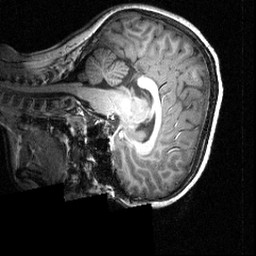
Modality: T1w
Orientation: sagittal
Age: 12
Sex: female
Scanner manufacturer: siemens
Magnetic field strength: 3.951 T
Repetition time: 1.5 s
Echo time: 0.00335 s